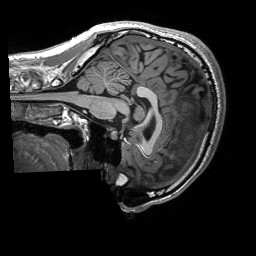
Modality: T1w
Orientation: sagittal
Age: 20
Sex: male
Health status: healthy
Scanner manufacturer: siemens
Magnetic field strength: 3 T
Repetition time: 2.53 s
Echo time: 0.00227 s